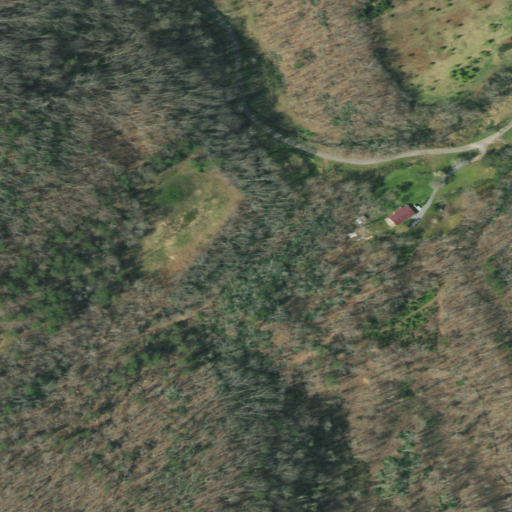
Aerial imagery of valley in Tennessee named Wildcat Hollow containing deciduous forest, mixed forest, open development, pasture, and low intensity development